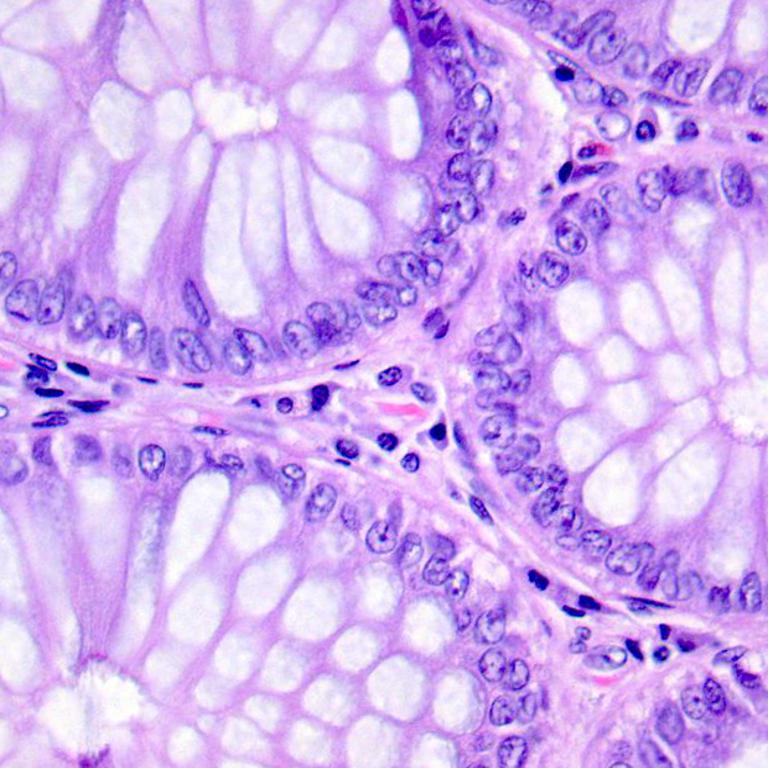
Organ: colon
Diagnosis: benign